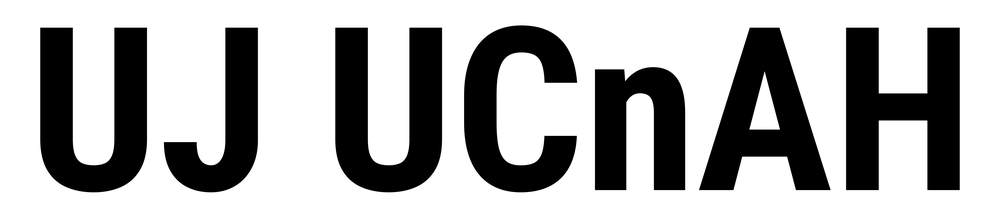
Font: Roboto_Condensed_Bold